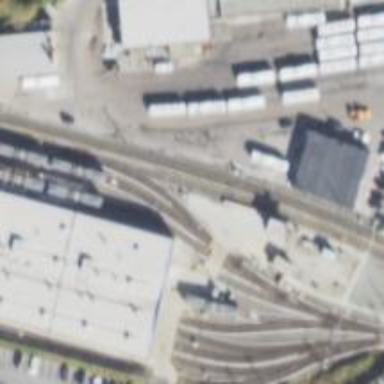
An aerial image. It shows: Yard serving the electrified light rail railway.